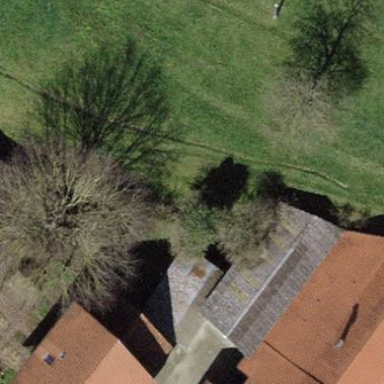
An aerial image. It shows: Shed building.